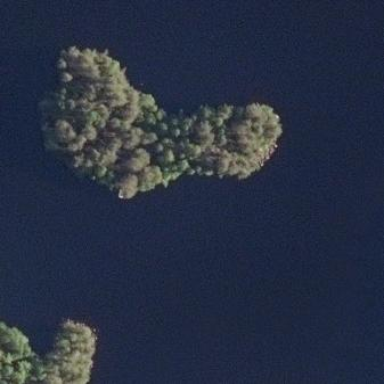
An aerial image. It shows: Islet covered with woodland.